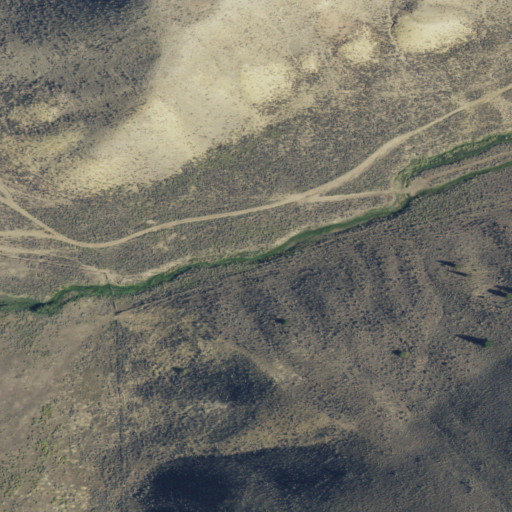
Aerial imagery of valley in Montana named Johnson Gulch containing shrub and grassland